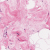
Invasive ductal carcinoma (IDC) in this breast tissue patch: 0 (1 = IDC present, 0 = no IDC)